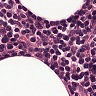
Metastatic tissue present: no